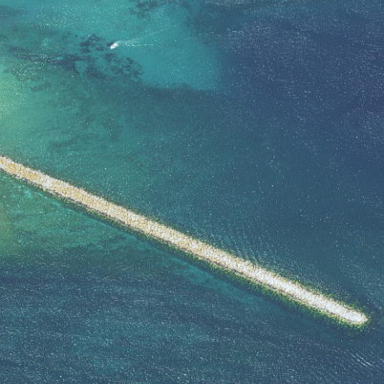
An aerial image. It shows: Breakwater structure.